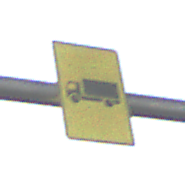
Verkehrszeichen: KFZZulaessigeGesamtmasse3Komma5TOhnePfeilsymbol
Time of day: MorningAfternoon
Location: Outdoor (Nature)
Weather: PartlyCloudy
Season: NotSpecified
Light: Natural